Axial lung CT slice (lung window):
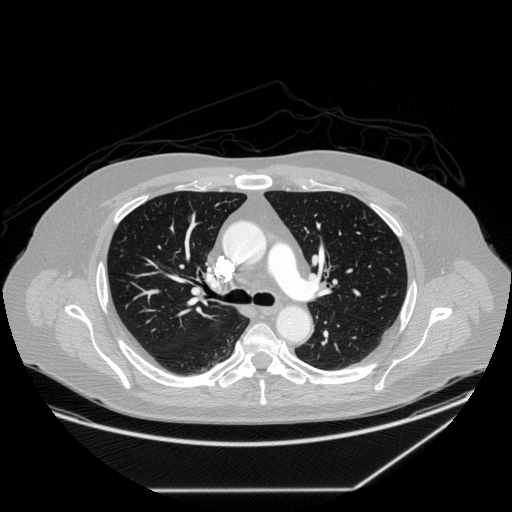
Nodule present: yes
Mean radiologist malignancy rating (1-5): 3